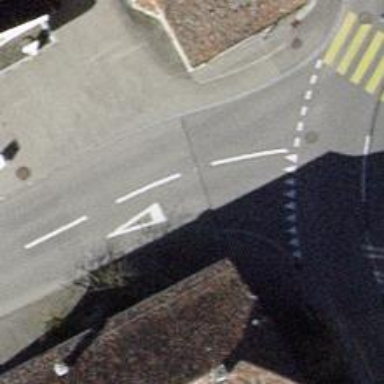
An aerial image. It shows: Tertiary road with asphalt surface and sidewalk on the left.